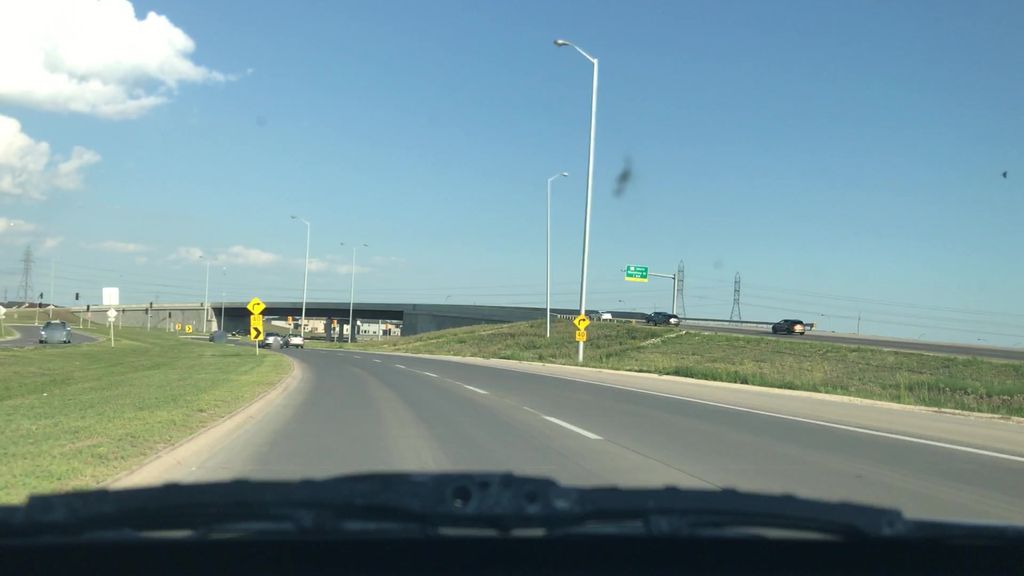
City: winnipeg